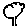
Label: tree